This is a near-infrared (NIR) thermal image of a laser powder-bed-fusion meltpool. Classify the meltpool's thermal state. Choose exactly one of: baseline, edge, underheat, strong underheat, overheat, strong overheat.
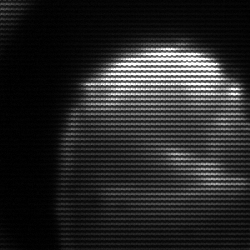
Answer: edge